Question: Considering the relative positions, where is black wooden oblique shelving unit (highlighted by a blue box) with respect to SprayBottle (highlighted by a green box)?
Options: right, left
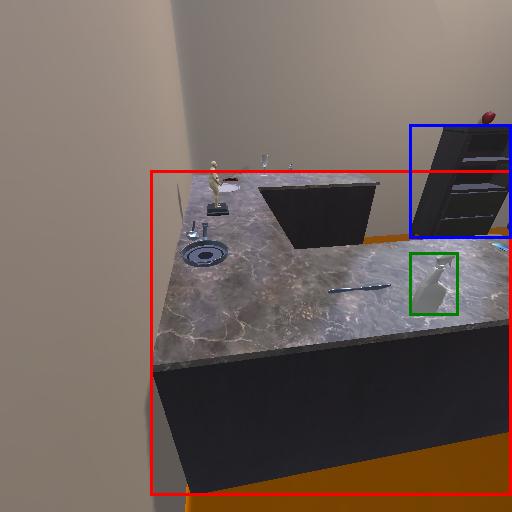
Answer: right